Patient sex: F
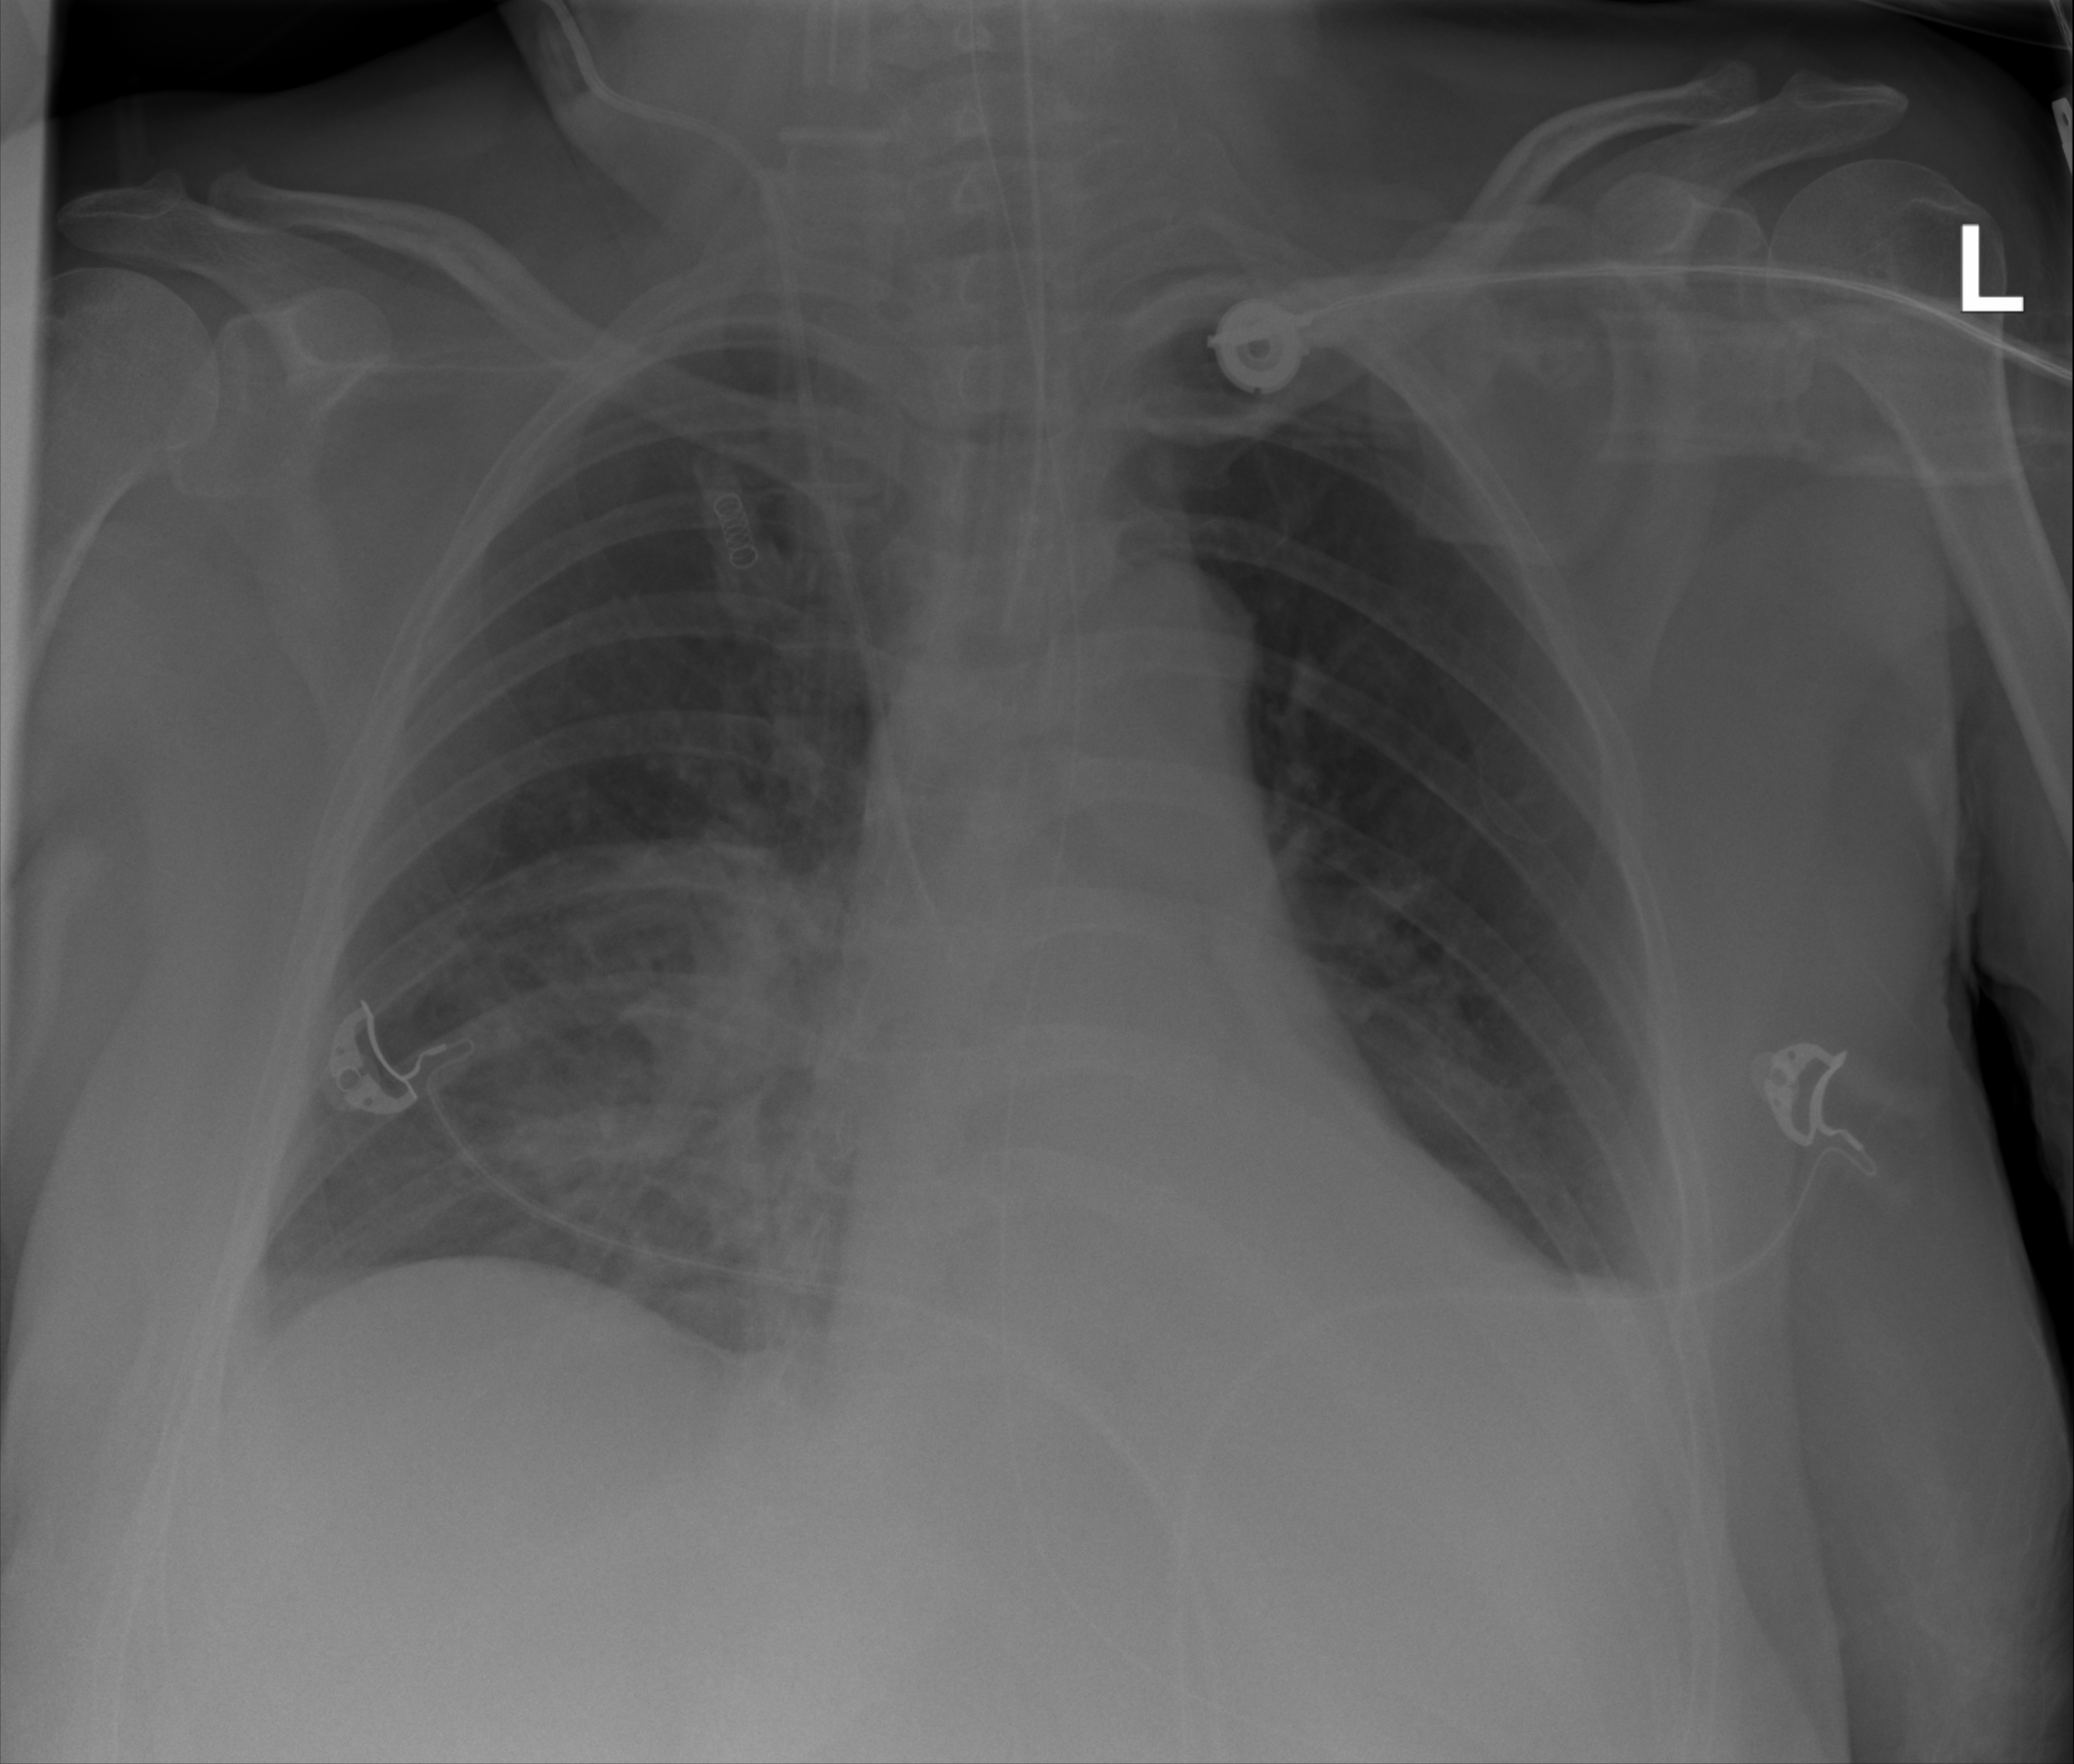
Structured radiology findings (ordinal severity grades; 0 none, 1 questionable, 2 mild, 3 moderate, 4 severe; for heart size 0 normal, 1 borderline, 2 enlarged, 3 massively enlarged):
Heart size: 1
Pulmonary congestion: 0
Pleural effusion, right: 1
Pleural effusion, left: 2
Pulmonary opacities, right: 3
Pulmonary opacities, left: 2
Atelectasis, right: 2
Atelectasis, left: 2